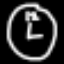
Label: clock